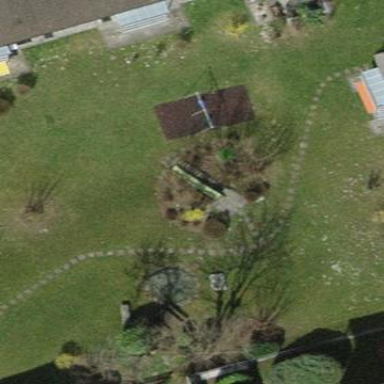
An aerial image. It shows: Playground area for leisure activities on the land.